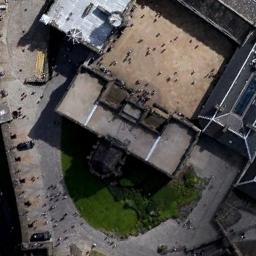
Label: palace